Question:
I want to divide the web page area like the pic shown. I have tried this approach. To some extent it is right. Would appreciate to clear my doubts.
'''
<div class="row">
<div class="col-md-8">
<div class="well">
<div class="row">
<div class="col-md-12"><div class="well">canvas</div></div>
</div>
<div class="row">
<div class="col-md-8"><div class="well">edit text</div></div>
<div class="col-md-4"><div class="well">Button</div></div>
</div>
</div>
</div>
<div class="col-md-4"><div class="well" >Control panel</div></div>
</div>
'''
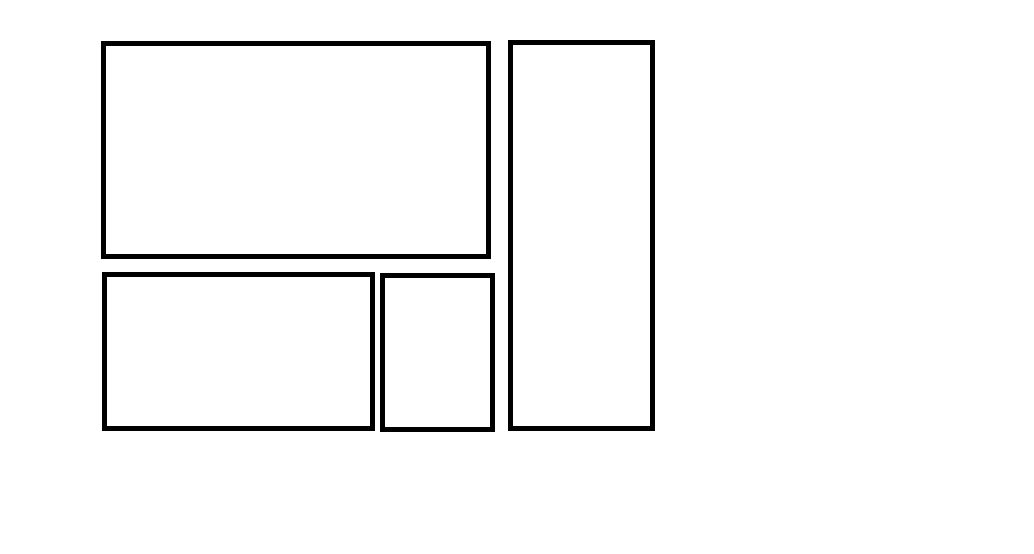
Answer: This is what I tried in jsfiddle and is working for me (without the well class)
'''
<div class="container">
<div class="row">
<div class="col-xs-8">
<div class="row">
<div class="col-xs-12">
Canvas
</div>
</div>
<div class="row">
<div class="col-xs-8">Edit Text</div>
<div class="col-xs-4">Button</div>
</div>
</div>
<div class="col-xs-4">Control panel</div>
</div>
</div>
'''
<URL>